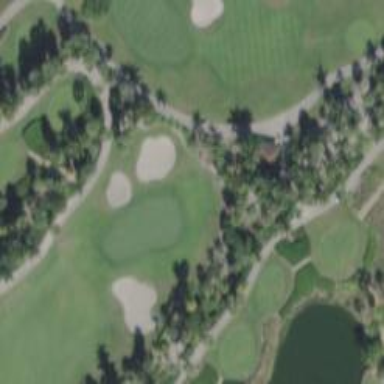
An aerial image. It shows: Golf hole.